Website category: sports
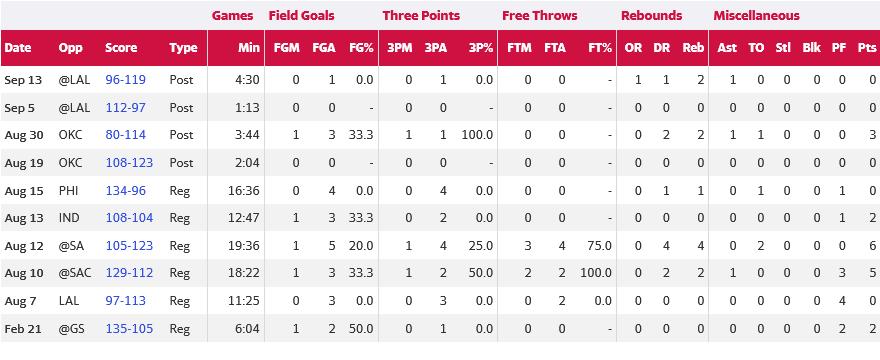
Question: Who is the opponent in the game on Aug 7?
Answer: LAL

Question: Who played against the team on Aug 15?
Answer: PHI

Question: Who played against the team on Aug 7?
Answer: LAL

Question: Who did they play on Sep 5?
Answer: LAL

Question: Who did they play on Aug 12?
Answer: SA

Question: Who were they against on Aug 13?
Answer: IND

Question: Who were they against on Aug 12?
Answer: SA

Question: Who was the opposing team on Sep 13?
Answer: LAL

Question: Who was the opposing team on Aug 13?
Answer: IND

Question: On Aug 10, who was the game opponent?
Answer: SAC

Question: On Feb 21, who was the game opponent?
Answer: GS

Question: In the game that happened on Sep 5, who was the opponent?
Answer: LAL

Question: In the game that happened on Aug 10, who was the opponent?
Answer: SAC

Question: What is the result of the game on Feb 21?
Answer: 135-105

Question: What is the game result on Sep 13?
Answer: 96-119

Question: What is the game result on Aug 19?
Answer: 108-123

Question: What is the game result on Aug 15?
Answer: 134-96

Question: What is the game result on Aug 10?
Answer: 129-112

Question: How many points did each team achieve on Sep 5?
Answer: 112-97

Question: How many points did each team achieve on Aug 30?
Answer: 80-114

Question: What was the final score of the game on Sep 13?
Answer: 96-119

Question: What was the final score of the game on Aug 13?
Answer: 108-104

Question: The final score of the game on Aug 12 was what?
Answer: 105-123

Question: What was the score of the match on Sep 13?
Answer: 96-119

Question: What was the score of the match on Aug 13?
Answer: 108-104

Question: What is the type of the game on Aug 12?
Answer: Reg

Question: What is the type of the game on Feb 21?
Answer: Reg

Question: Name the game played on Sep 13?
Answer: Post

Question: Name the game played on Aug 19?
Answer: Post

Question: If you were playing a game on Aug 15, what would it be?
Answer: Reg

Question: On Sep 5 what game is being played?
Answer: Post

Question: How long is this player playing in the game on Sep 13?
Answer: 4:30

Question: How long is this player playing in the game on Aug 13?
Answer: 12:47

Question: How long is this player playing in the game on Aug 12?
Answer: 19:36

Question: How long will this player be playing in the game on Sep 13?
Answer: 4:30

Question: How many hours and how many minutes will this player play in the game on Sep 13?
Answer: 4:30

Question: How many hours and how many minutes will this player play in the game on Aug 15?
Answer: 16:36

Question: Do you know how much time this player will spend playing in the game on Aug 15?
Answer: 16:36

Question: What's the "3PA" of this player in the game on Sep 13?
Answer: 1

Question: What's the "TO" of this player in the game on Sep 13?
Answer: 0

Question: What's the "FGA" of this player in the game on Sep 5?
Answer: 0

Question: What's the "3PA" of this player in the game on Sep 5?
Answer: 0

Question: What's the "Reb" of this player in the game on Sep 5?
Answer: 0

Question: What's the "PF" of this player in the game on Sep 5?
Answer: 0

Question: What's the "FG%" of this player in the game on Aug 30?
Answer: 33.3

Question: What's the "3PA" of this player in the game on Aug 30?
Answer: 1

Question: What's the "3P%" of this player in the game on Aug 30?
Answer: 100.0

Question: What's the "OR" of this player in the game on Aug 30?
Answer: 0

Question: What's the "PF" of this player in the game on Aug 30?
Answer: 0

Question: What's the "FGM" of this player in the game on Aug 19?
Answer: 0

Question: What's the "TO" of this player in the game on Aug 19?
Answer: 0

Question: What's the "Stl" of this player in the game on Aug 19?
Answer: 0

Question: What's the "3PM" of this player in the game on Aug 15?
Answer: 0

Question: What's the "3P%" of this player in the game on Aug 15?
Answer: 0.0

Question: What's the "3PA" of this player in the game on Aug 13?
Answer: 2

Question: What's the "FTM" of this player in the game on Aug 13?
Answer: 0

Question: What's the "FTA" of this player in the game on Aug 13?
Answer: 0

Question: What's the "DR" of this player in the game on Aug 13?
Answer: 0

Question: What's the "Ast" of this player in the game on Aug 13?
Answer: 0

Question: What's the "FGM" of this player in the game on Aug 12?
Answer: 1

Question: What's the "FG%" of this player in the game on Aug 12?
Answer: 20.0

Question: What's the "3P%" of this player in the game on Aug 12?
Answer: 25.0

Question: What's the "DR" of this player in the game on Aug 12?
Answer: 4

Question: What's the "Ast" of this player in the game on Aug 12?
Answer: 0